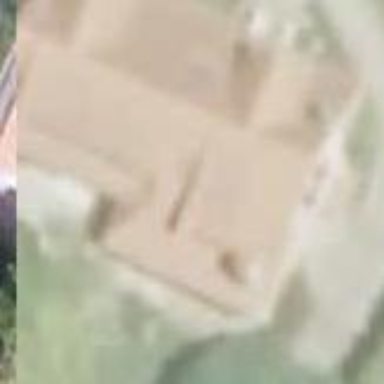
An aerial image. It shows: Simple and straightforward house.